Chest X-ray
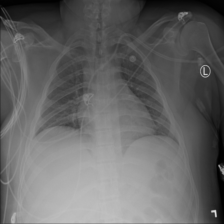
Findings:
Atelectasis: negative
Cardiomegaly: negative
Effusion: negative
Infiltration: negative
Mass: negative
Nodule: negative
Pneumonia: negative
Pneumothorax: negative
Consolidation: negative
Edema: negative
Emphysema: negative
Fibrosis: negative
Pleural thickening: negative
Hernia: negative